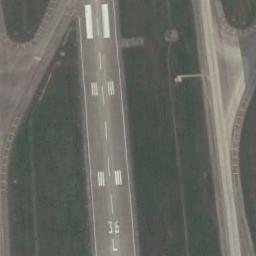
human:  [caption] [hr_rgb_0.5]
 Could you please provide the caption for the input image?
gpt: The runway goes through the lawn and several touchdown zone markings and aiming point markings are on the runway .

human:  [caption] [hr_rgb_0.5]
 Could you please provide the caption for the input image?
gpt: Next to many complex staggered runways are large green lawns with white short and thick markings on the runway .

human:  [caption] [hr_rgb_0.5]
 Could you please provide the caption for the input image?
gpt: The runway is on the grass .

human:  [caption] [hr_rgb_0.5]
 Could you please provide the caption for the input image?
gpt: The runway is surrounded by grass .

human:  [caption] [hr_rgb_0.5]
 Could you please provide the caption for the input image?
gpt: There are green lawns beside the runway with white marks .